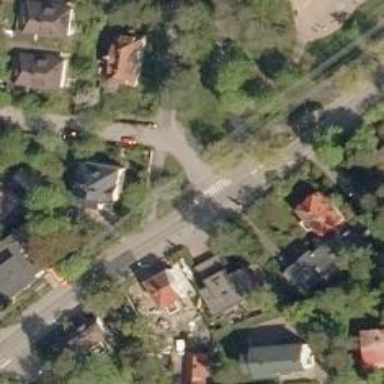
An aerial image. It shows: Marked road crossing.